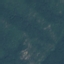
Land use / land cover: Forest